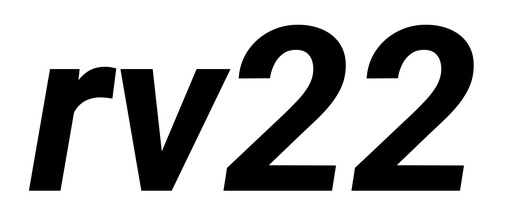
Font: Roboto-Italic_Bold_Italic